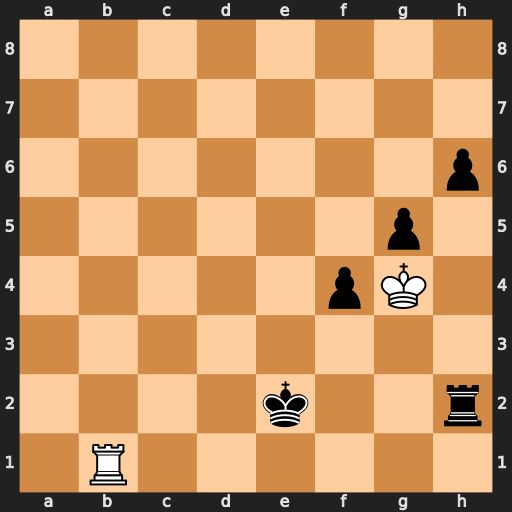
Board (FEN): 8/8/7p/6p1/5pK1/8/4k2r/1R6
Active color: w
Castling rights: -
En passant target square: -
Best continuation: Rb2+ Ke3 Rxh2